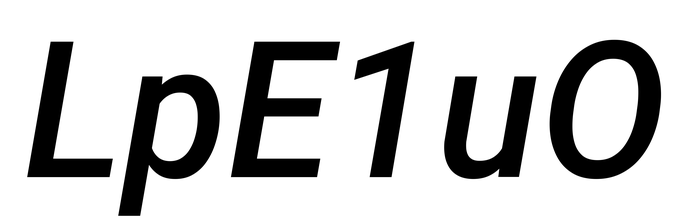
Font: Roboto-Italic_Medium_Italic